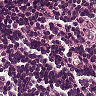
Metastatic tissue present: no